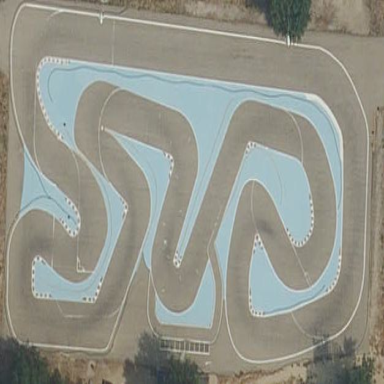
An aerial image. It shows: Karting track on pitch used for leisure land activities.